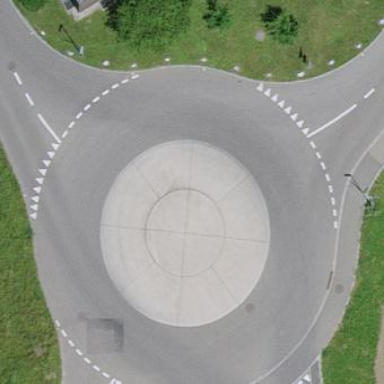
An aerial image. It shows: Roundabout on residential road with asphalt surface.